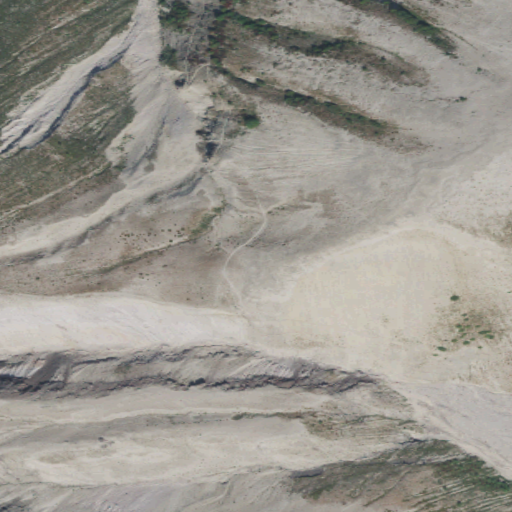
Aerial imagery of gap in Washington named Windy Pass containing barren land, shrub, and grassland